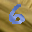
Label: 6